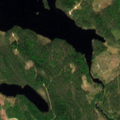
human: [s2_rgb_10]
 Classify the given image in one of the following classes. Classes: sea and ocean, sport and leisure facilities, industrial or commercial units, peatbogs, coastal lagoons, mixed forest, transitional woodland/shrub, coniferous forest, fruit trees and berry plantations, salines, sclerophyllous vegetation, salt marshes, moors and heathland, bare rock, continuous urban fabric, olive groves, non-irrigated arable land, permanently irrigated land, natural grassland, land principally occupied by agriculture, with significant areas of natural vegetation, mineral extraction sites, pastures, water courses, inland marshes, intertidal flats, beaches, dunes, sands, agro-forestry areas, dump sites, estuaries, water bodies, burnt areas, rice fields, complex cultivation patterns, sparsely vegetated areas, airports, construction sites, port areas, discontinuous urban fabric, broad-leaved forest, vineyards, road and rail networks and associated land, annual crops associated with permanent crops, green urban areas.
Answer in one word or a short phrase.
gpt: coniferous forest, mixed forest, transitional woodland/shrub, water bodies